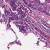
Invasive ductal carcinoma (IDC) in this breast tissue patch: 0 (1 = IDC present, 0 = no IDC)